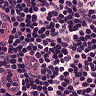
Metastatic tissue present: no